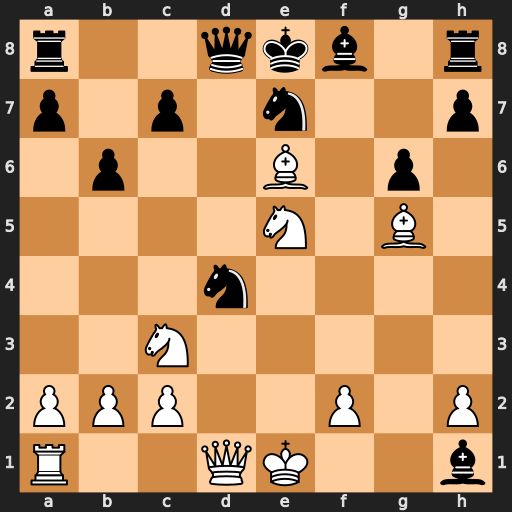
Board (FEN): r2qkb1r/p1p1n2p/1p2B1p1/4N1B1/3n4/2N5/PPP2P1P/R2QK2b
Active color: w
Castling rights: Qkq
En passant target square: -
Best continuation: Bf7#